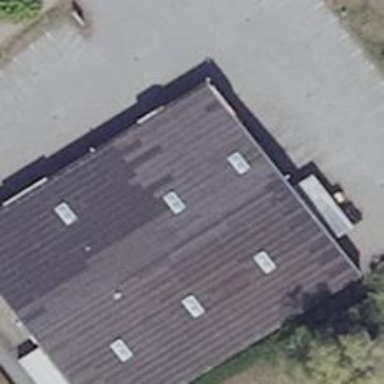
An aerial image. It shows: Commercial building used as car repair shop.